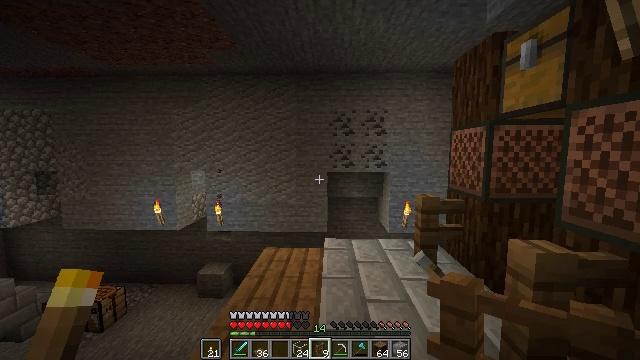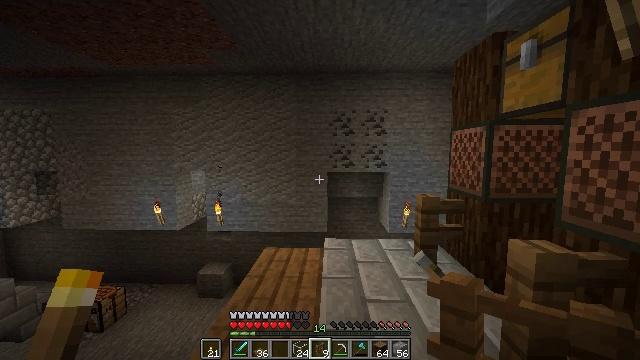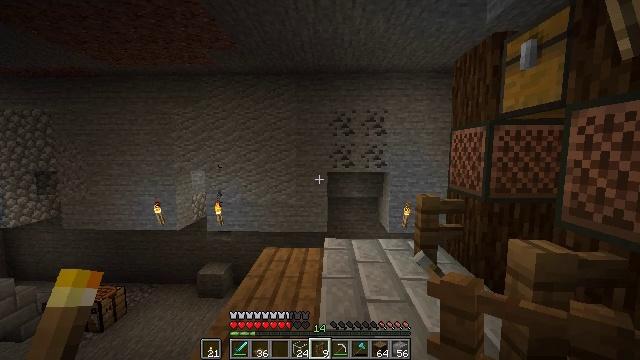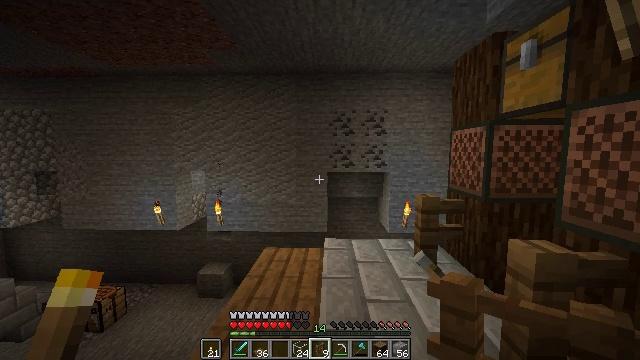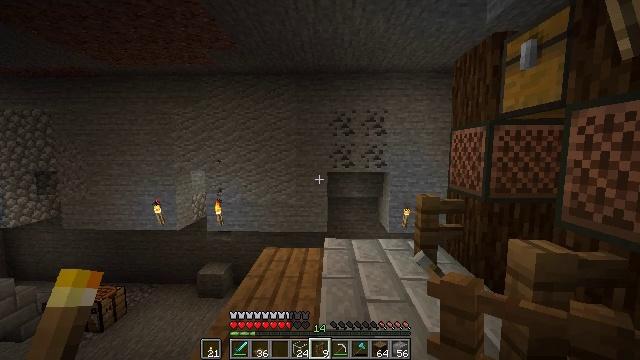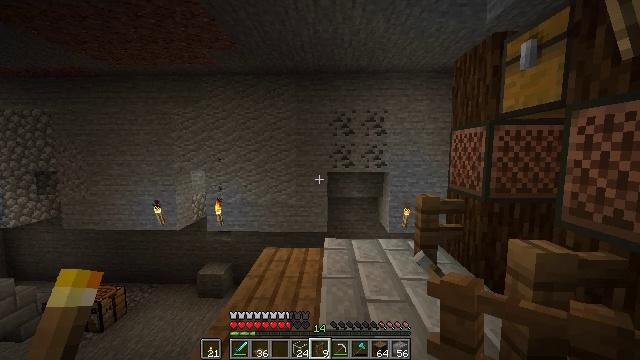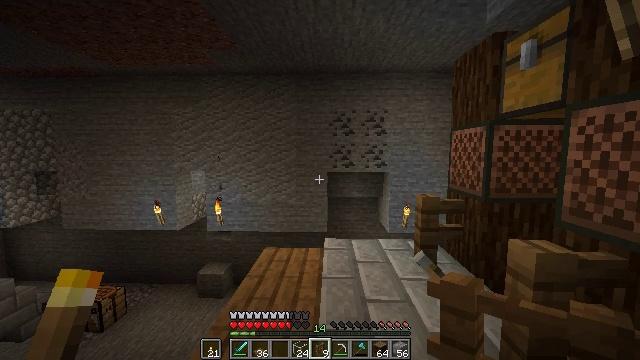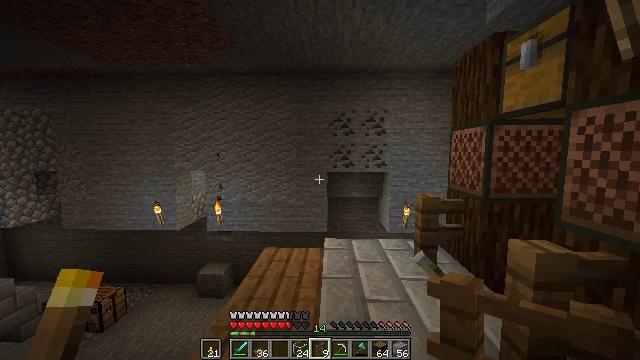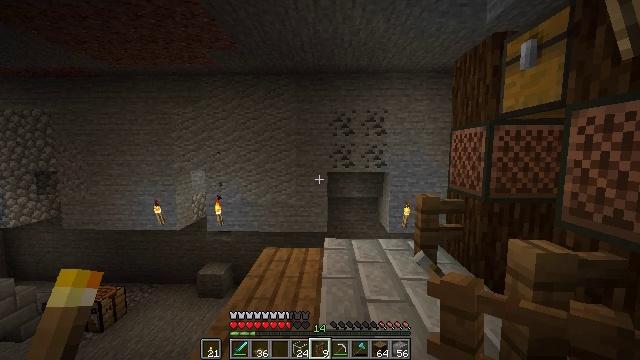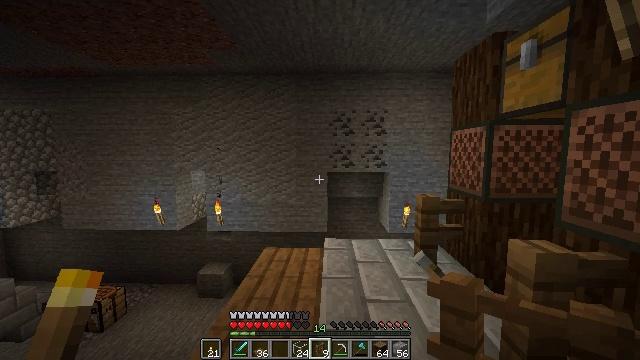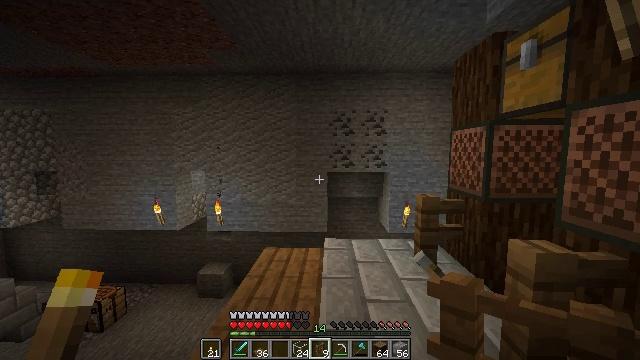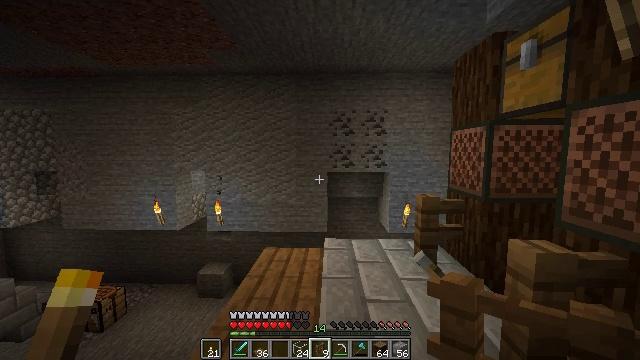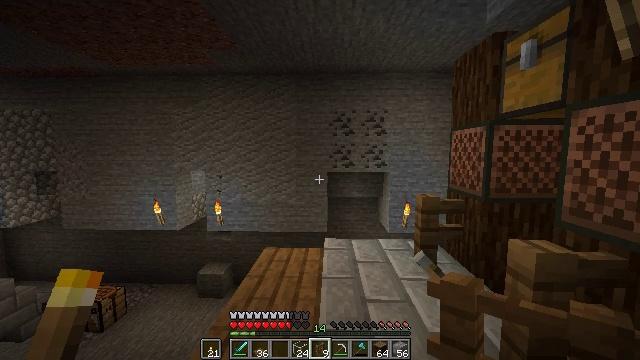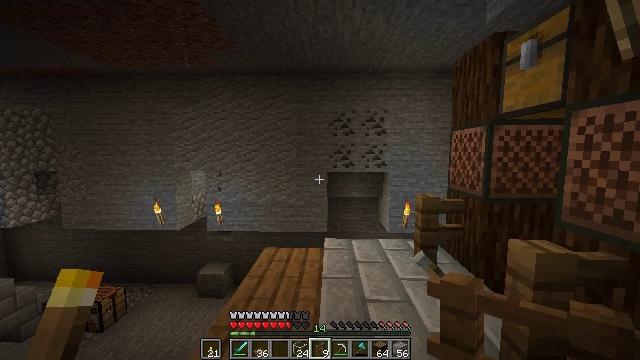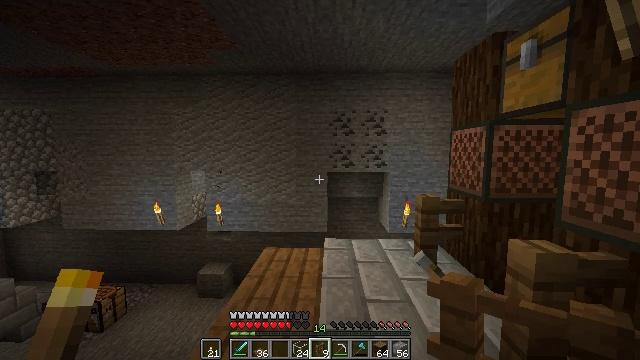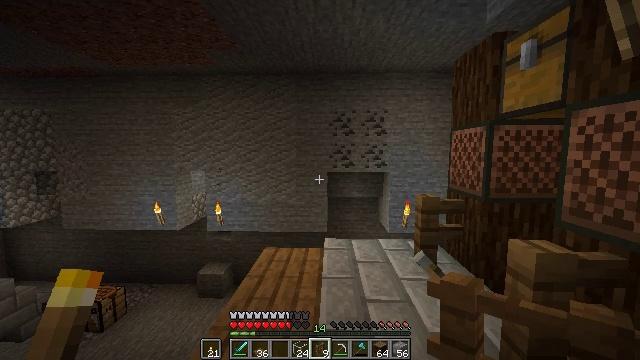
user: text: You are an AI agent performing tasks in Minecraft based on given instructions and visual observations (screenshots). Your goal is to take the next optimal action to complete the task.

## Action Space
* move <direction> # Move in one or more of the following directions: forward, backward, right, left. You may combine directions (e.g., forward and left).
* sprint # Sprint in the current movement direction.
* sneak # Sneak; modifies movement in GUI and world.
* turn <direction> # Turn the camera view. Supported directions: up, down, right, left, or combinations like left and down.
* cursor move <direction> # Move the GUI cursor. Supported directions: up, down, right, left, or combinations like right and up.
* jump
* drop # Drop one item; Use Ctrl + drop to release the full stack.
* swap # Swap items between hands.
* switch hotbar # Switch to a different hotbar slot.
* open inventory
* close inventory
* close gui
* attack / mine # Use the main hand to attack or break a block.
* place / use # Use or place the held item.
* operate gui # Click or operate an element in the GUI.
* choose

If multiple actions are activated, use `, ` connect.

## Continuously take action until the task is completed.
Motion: motion action
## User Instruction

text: Create spruce stairs using a crafting table.
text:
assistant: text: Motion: no_op
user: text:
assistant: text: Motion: no_op
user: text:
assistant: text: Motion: no_op
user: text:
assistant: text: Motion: no_op
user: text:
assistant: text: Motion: no_op
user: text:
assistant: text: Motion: no_op
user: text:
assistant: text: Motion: no_op
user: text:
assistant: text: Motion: no_op
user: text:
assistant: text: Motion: no_op
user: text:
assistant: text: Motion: no_op
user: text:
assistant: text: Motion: no_op
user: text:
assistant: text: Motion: no_op
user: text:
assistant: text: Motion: no_op
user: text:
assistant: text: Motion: no_op
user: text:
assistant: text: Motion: no_op
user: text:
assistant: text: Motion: no_op
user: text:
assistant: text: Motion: no_op
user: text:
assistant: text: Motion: no_op
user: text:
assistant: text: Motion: no_op
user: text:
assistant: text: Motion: no_op
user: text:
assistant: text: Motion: no_op
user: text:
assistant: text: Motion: no_op
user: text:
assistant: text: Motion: no_op
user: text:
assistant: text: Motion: no_op
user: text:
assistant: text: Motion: no_op
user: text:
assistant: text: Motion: no_op
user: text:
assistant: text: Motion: no_op
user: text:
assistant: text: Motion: no_op
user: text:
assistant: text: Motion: no_op
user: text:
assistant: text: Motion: no_op